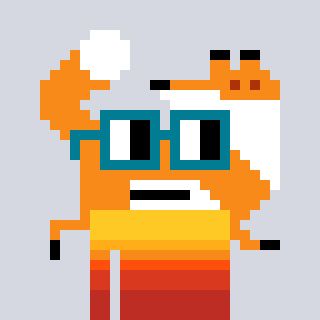
a pixel art character with square dark green glasses, a fox-shaped head and a grayscale-colored body on a cool background